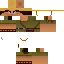
A male human skin with medium skin, wearing brown long hair dressed in a blue hoodie and black pants, featuring a closed mouth.